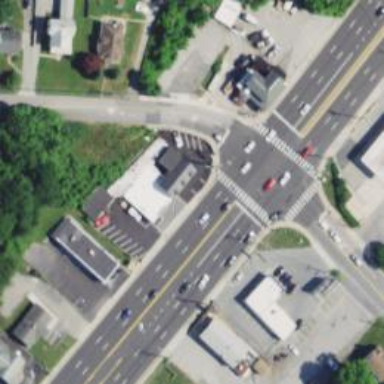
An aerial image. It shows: Unmarked crossing on the road.